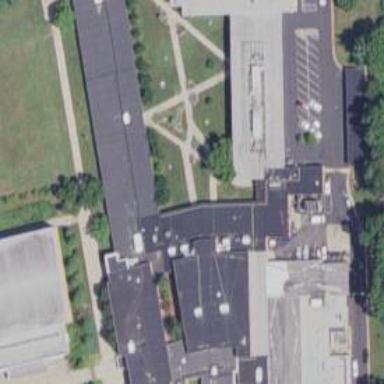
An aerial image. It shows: School building.